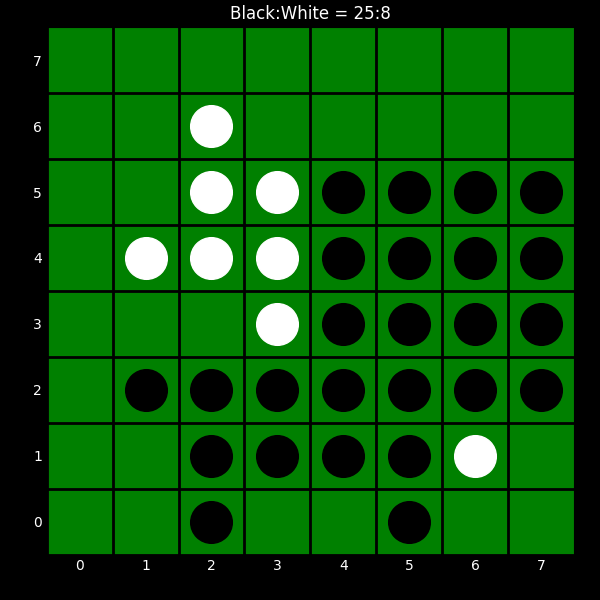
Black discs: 25
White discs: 8